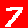
Digit: 7